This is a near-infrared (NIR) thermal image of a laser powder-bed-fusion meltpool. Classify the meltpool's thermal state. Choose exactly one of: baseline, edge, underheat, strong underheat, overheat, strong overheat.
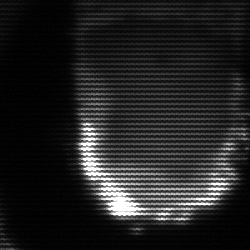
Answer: baseline